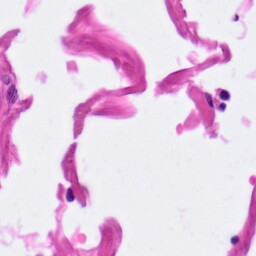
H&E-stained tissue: Pancreatic